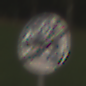
Verkehrszeichen: EndeUeberholverbot
Umgebung: Outdoor, Nature
Tageszeit: SunriseSunset
Wetter: PartlyCloudy
Licht: Natural
Jahreszeit: NotSpecified
Kontrast: MediumContrast